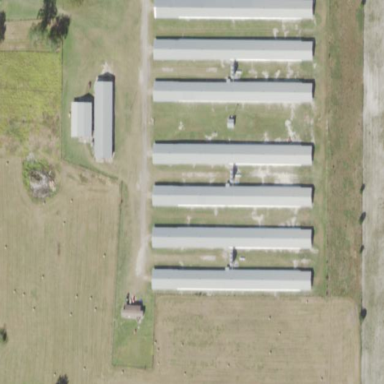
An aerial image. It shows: Poultry farmyard.